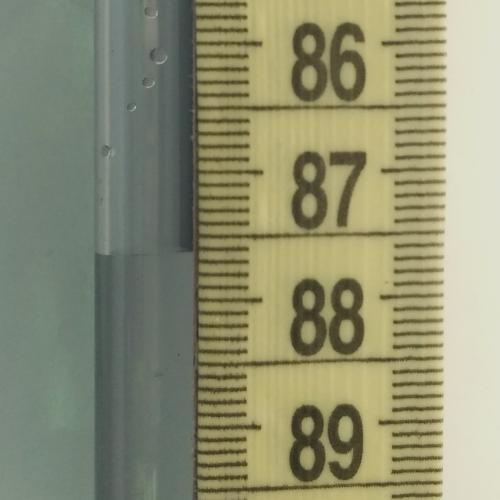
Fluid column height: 87.6 cm